Field crop: tomato
Growth stage: 2
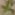
Species: solanum